Question: How is the "sunken" or "inset" effect applied to these letters in this menu? I looked (briefly) with Firebug but can't find how they're doing it. Works in FF, not in IE.

See <URL> for actual example.
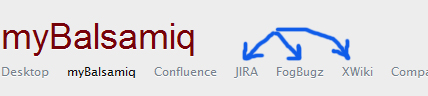
Answer: This is just a <URL>
The CSS rule shown when using the Developer Tools for Safari shows:
'''
text-shadow: white 0px 1px 0px;
'''